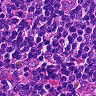
Metastatic tissue present: no